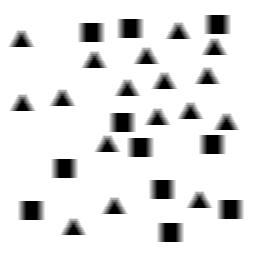
Squares: 11
Triangles: 17
Stars: 0
Total shapes: 28